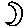
Label: moon